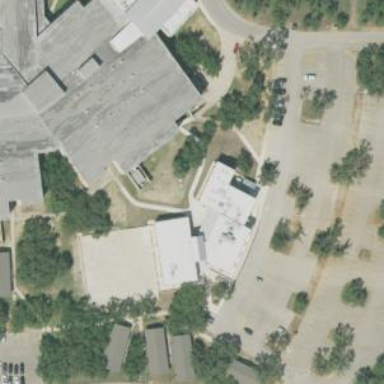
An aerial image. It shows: School building.